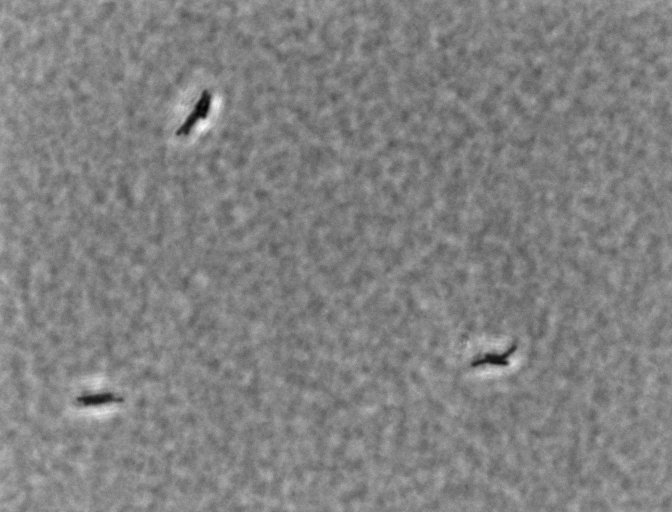
Bacillus coagulans